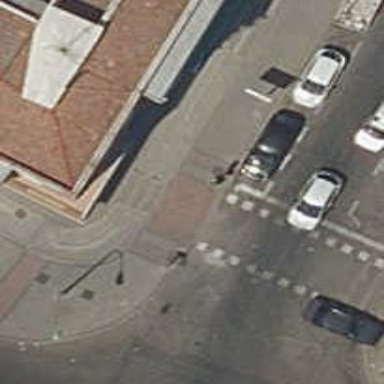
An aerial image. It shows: Road with traffic signals and zebra crossing with traffic signals.